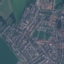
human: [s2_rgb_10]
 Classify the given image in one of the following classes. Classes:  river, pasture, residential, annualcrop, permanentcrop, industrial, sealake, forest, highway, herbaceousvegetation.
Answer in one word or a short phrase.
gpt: Residential